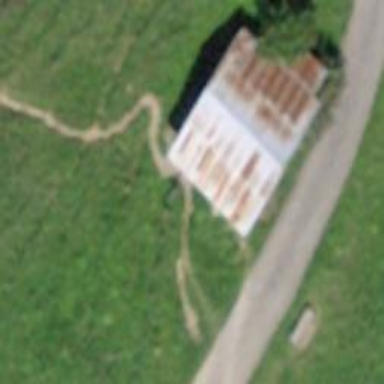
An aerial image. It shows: Rural barn.